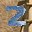
Label: 2